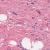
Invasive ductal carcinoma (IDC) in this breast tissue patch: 1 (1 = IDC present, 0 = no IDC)